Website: bh-photo
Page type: cart
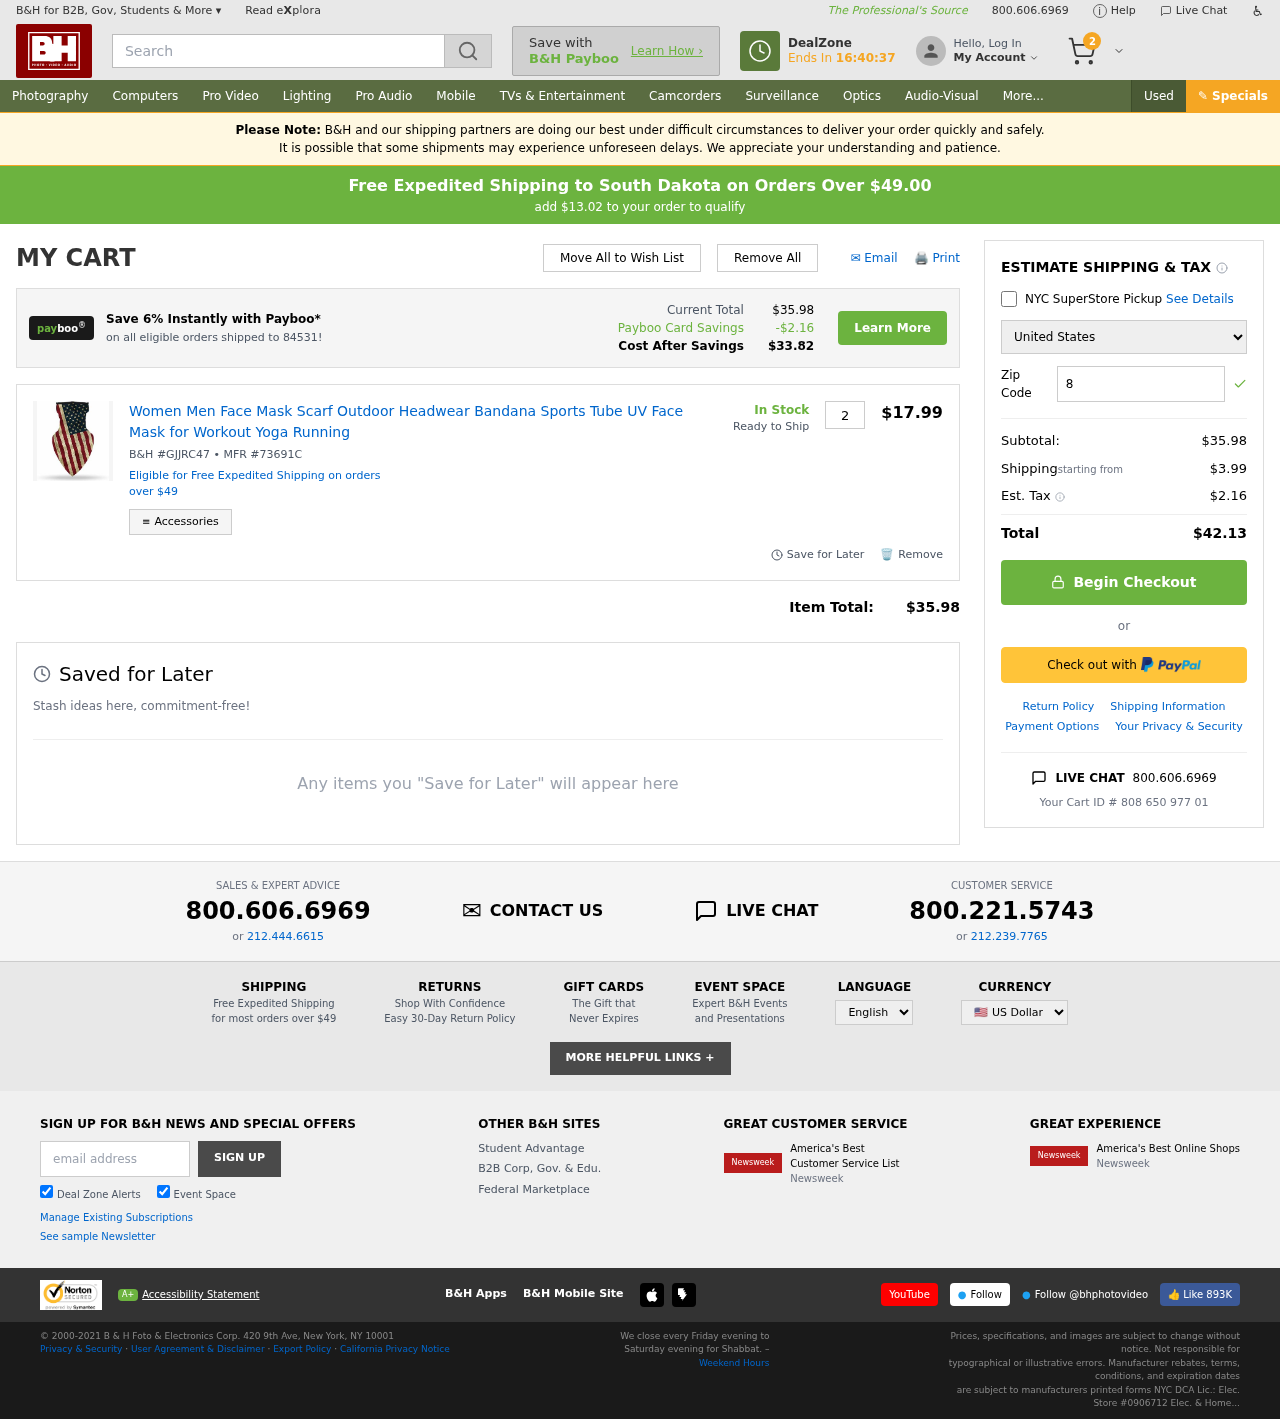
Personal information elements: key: PII_COUNTRY
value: United States
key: PII_POSTCODE
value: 84531
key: PII_STATE
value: South Dakota
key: PII_POSTCODE_FULL
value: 84531
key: PII_POSTCODE_NUMERIC
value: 84531
Product elements: key: PRODUCT1_NAME
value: Women Men Face Mask Scarf Outdoor Headwear Bandana Sports Tube UV Face Mask for Workout Yoga Running
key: PRODUCT1_PRICE
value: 17.99
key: PRODUCT1_QUANTITY
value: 2
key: PRODUCT1_SKU
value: GJJRC47
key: PRODUCT1_MFR
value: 73691C
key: PRODUCT1_AVAILABILITY
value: In Stock
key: PRODUCT1_SHIP_STATUS
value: Ready to Ship
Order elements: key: ORDER_NUM_ITEMS
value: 2
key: FREE_SHIPPING_THRESHOLD
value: $13.02
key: ORDER_SUBTOTAL
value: $35.98
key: ORDER_SHIPPING_COST
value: $3.99
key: ORDER_TAX
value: $2.16
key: ORDER_TOTAL
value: $42.13
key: ORDER_ID
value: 808 650 977 01
Search elements: key: HEADER_SEARCH
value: Search
Other elements: key: PAYBOO_SAVINGS
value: -$2.16
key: COST_AFTER_SAVINGS
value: $33.82